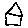
Label: house